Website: home-depot
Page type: order-tracking
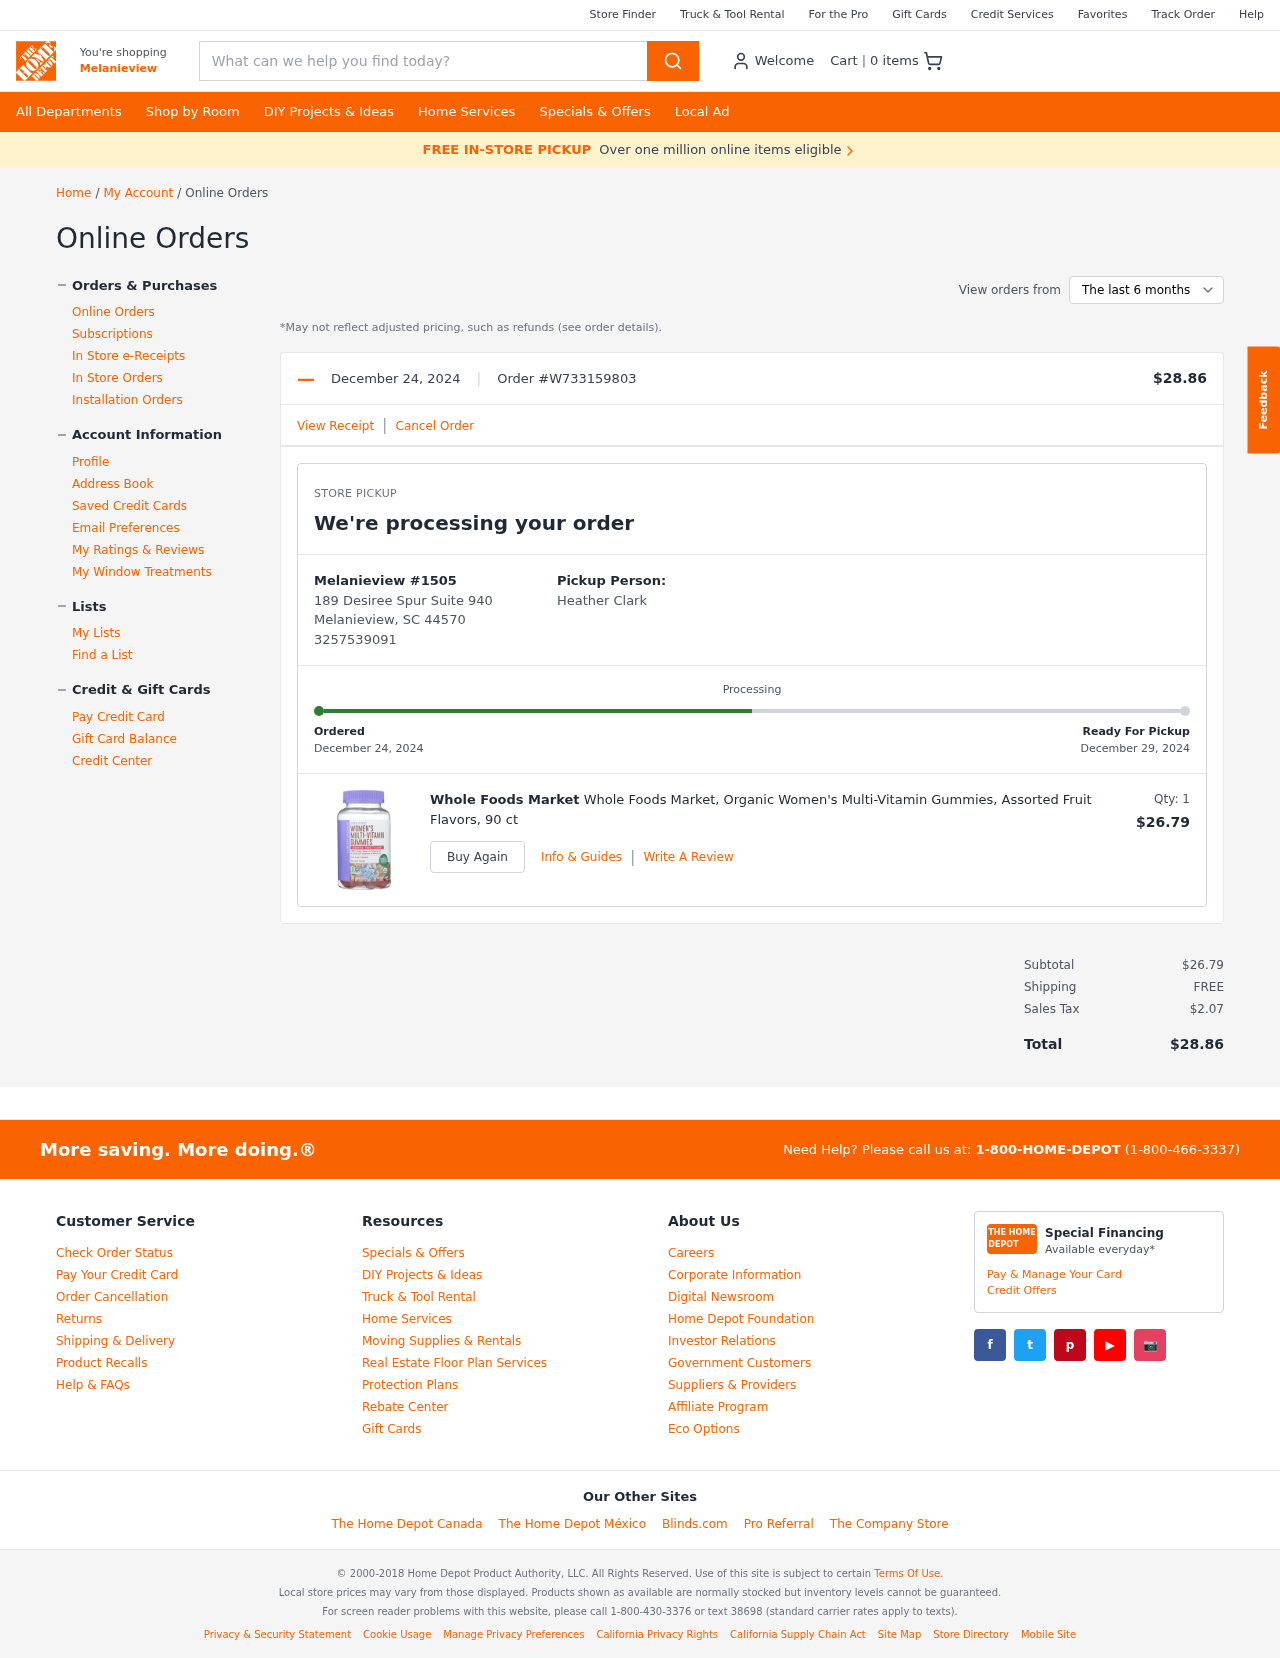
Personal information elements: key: PII_CITY
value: Melanieview
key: PII_FULLNAME
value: Heather Clark
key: PII_LOCATION1_CITY
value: Melanieview
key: PII_LOCATION1_STREET
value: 189 Desiree Spur Suite 940
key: PII_LOCATION1_CITY_STATE_ZIP
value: Melanieview, SC 44570
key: PII_PHONE
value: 3257539091
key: PII_PHONE_LINE
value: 9091
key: PII_PHONE_SUFFIX
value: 9091
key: PII_PHONE2
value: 3257539091
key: PII_PHONE3
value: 3257539091
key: PII_PHONE_NUMERIC
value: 3257539091
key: PII_PHONE_LINE_NUMERIC
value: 9091
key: PII_PHONE_SUFFIX_NUMERIC
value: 9091
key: PII_PHONE2_NUMERIC
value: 3257539091
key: PII_PHONE3_NUMERIC
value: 3257539091
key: PII_PHONE_DIGITS
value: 3257539091
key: PII_PHONE_LAST4
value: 9091
Product elements: key: PRODUCT1_BRAND
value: Whole Foods Market
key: PRODUCT1_NAME
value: Whole Foods Market, Organic Women's Multi-Vitamin Gummies, Assorted Fruit Flavors, 90 ct
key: PRODUCT1_PRICE
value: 26.79
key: PRODUCT1_QUANTITY
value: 1
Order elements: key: ORDER_NUM_ITEMS
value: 0
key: ORDER_DATE
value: December 24, 2024
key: ORDER_ID
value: W733159803
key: ORDER_TOTAL
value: $28.86
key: ORDER_DATE2
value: December 24, 2024
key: ORDER_DELIVERY_DATE
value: December 29, 2024
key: ORDER_SUBTOTAL
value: $26.79
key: ORDER_SHIPPING_COST
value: FREE
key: ORDER_TAX
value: $2.07
Search elements: key: HEADER_SEARCH
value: What can we help you find today?